Field crop: maize
Growth stage: 1
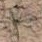
Species: salsola